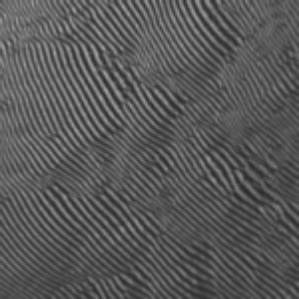
Label: frost